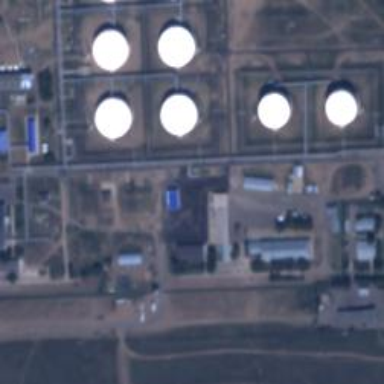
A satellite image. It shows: Industrial area primarily used for oil-related activities.